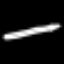
Label: pencil